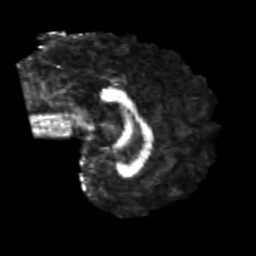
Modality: FA
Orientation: sagittal
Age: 22
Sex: male
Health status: healthy
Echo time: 0.074 s